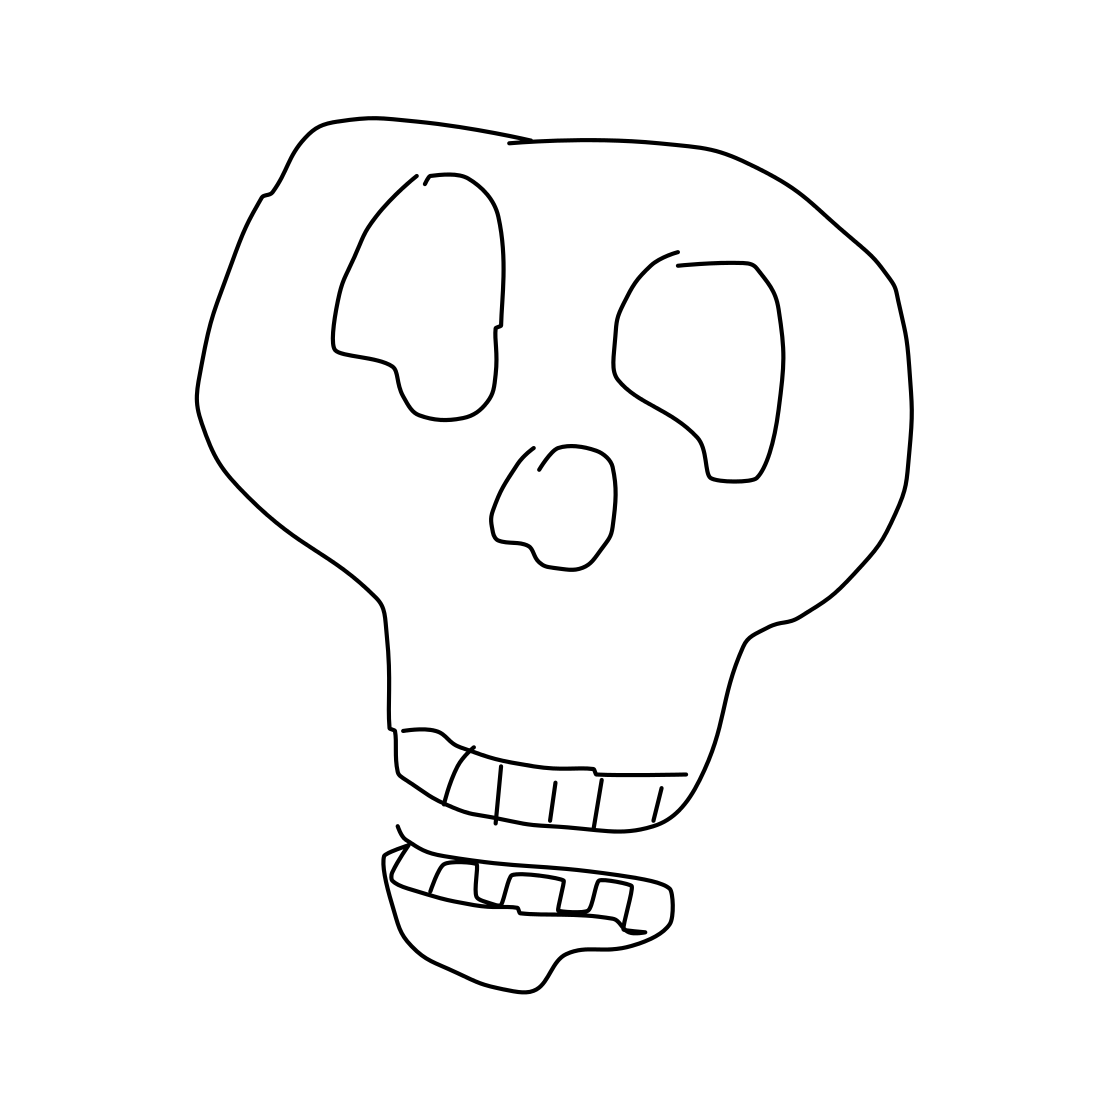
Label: skull